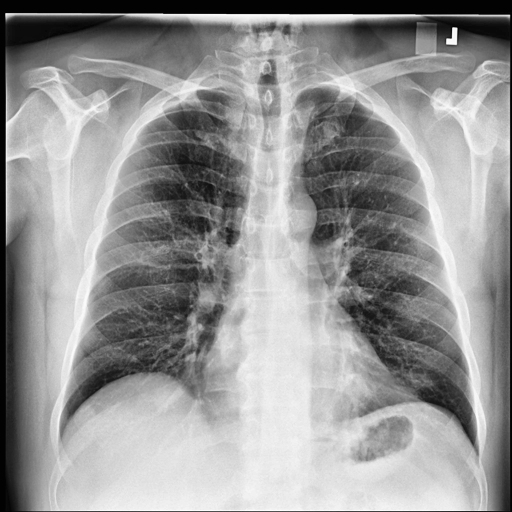
Finding: NORMAL